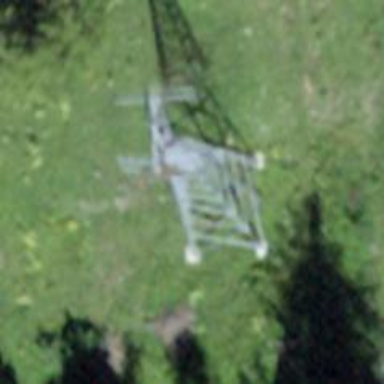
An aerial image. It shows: Pylon used for aerialway.